Question: How do i now get this window refreshed? This is happening very often now with 201202xxxx build release. Not with the old version.
The IDE completely getting freezes and i have no way to get it refreshed unless i kill and lose my source code.
Is there any better way to get it resolved? (everyday at-least 2/3 times it occurs).

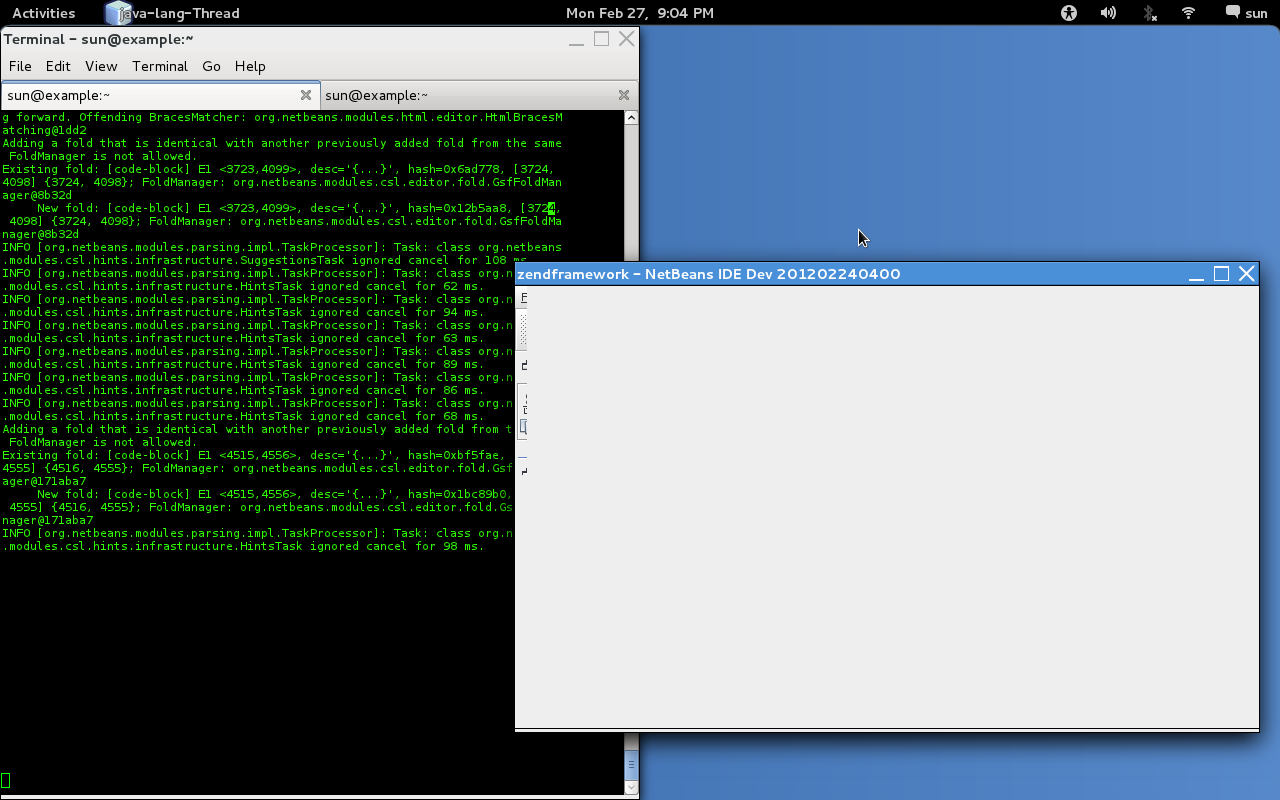
Answer: That is a development build of netbeans. It is quite possible that bugs have been introduced in development builds, but not fixed. I would suggest using the most recent stable release, which is 7.1.